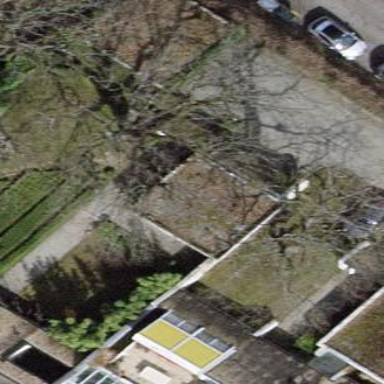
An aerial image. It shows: View of roof of building.